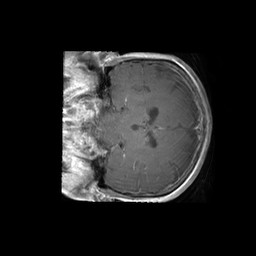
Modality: T1w
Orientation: coronal
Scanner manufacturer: philips
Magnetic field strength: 3 T
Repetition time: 0.6192 s
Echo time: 0.01 s